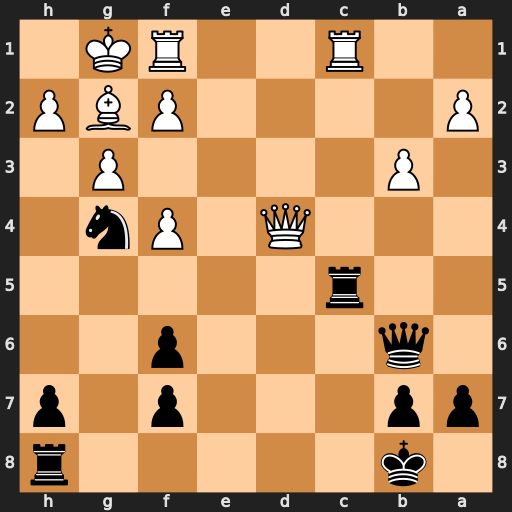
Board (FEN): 1k5r/pp3p1p/1q3p2/2r5/3Q1Pn1/1P4P1/P4PBP/2R2RK1
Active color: b
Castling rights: -
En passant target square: -
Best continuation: Rxc1 Qxb6 Rxf1+ Bxf1 axb6